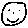
Label: smiley face